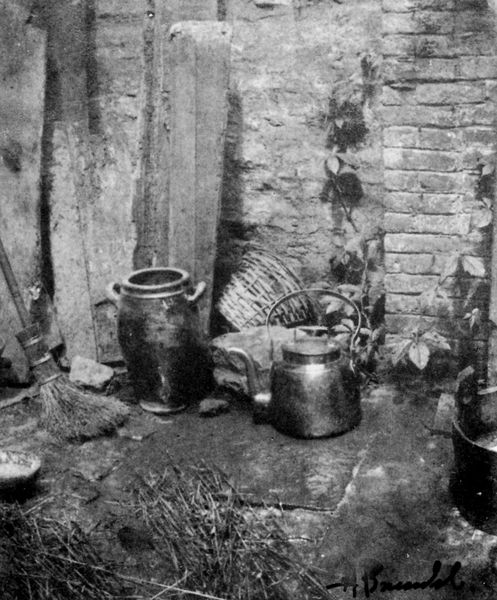
Titel: Stillleben mit Wasserkanne
Künstler: Albert Heinrich Brendel
Schlagwörter: white, black, empty, gray, grey, old, tea, wall, woman, picture, floor, plant, pot, vase, wood, angel, life, rock, rocks, metal, grass, garden, plants, black and white, mat, photo, still life, urn, dirt, outside, basket, ivy, leaves, brick, bricks, ground, pots, signature, board, american, branches, leaf, tea pot, still, jug, photograph, photography, vine, bowl, plank, planks, brick wall, straw, copper, tub, buckets, cleaning, broom, kettle, handles, shed, bucket, yard, domestic, balck, pail, object, objects, coffee, wicker, twigs, crack, jugs, hearth, tea kettle, handle, vace, boards, coffeepot, stone floor, urns, chores, broomstick, spitoon, photo urn kettle, wall garden, brocks, broon, ratan, bl;ack